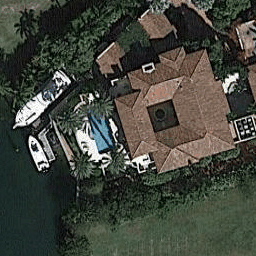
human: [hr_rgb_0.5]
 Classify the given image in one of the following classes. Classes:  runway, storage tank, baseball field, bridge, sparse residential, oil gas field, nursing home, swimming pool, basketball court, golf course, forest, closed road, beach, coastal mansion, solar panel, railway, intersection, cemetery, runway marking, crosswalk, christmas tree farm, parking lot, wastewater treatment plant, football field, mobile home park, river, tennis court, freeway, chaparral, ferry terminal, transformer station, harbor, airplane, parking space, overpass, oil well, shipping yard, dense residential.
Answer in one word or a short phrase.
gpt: coastal mansion